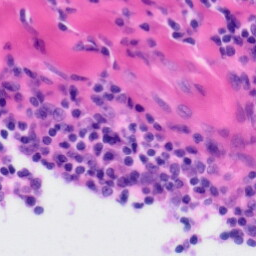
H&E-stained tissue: Tonsil